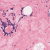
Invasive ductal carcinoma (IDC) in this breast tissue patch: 1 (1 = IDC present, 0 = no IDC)